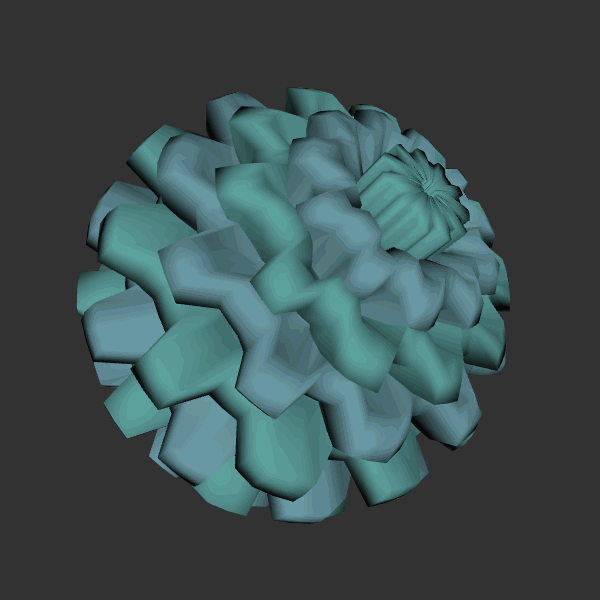
Background: dark